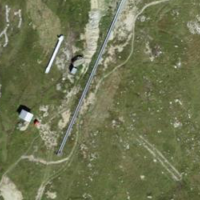
EUNIS habitat code: 23
Species observed at this site:
Campanula barbata
Parnassia palustris
Crepis aurea
Gymnadenia conopsea